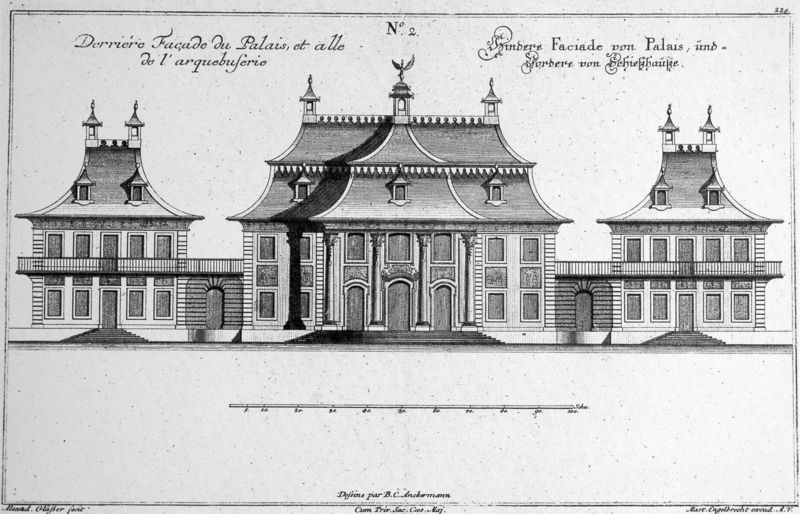
Titel: Schloß Pillnitz, Gartenansicht des Bergpalais
Künstler: Alexander Gläßer
Standort: Dresden
Institution: Staatliche Kunstsammlungen
Schlagwörter: adler, flügel, weiß, fenster, frankreich, grau, laterne, paris, schwarz, säule, säulen, tür, zeichnung, dach, gebäude, haus, schloss, architektur, barock, häuser, drei, verbindung, front, schornstein, engel, balkon, japan, schrift, leiste, fassade, türen, dächer, giebel, mauer, grafik, rundbogen, treppe, treppen, symmetrie, geländer, stufen, tor, eingang, eingänge, türmchen, türme, palast, balustrade, dachfenster, gauben, symmetrisch, asien, druck, schwarz-weiss, stich, lithografie, text, beschriftung, bleistift, entwurf, vorderseite, chinesisch, china, portal, rustika, tore, villa, risalit, ziffer, anwesen, walmdach, mansarddach, einfahrt, etagen, gaube, plan, pavillon, stockwerke, nummer, palais, massstab, aufriss, profanbau, latein, eckrustika, vorne, zweistöckig, komplex, halbsäulen, pavillons, skala, masstab, gaupe, haupthaus, ansitz, messung, mansarden, krüppelwalmdach, dachtürmchen, deutscher architekt, echquaderung, fiffer, mittelrizalit, paviillon, streppem, verbindungsgang, facade, gauppe, derriero, facado, derriere